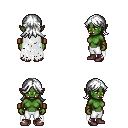
a pixel art fantasy rpg character, female body template, orc, green skin, white tattered cape, white pants, white loose hair, leather bracers, maroon shoes, four views (front, back, left, right), 2x2 character sprite sheet, small pixel art, hard edges, no anti-aliasing